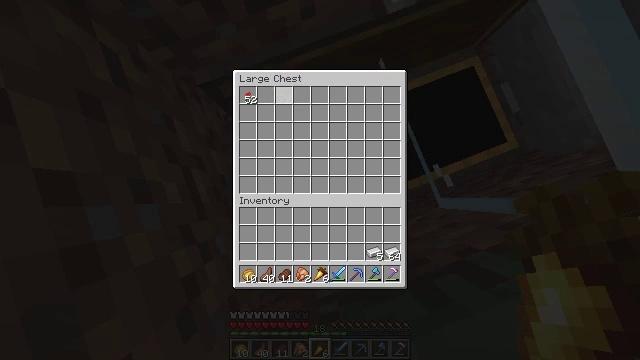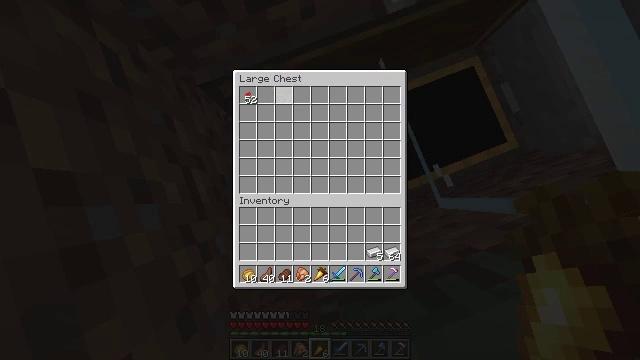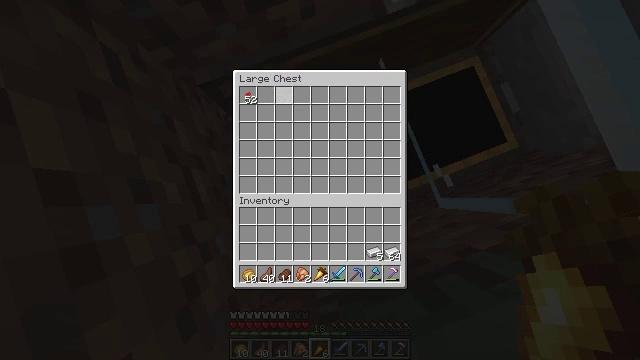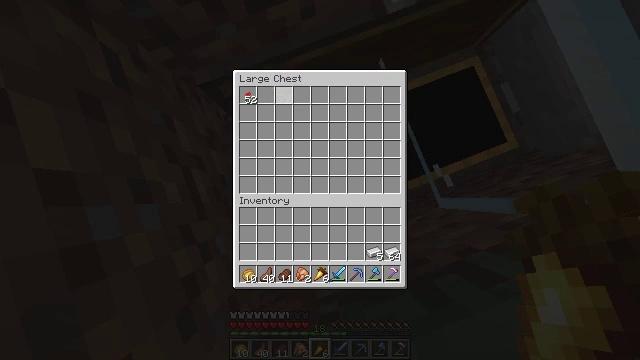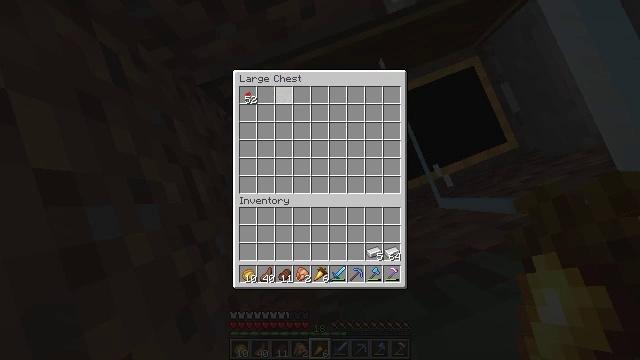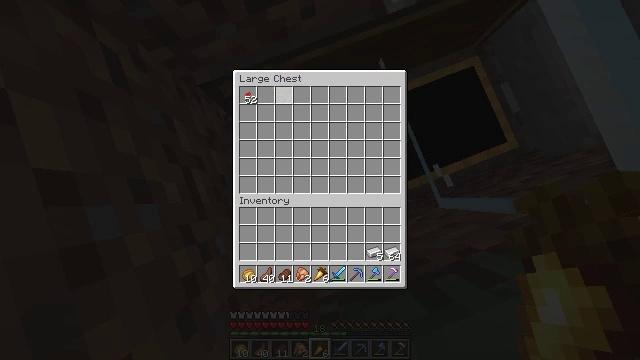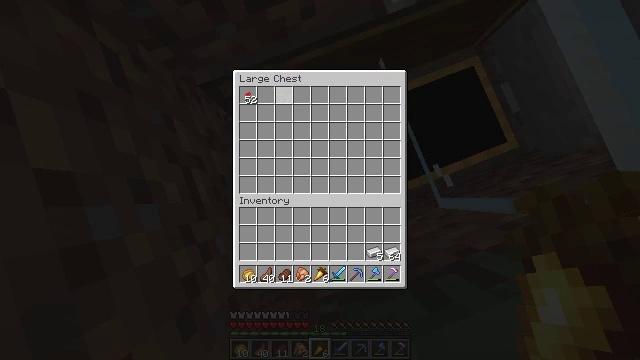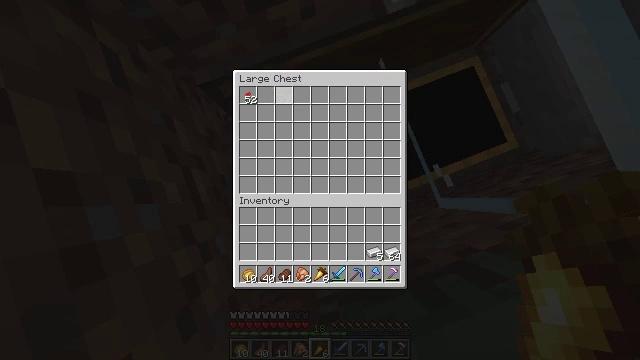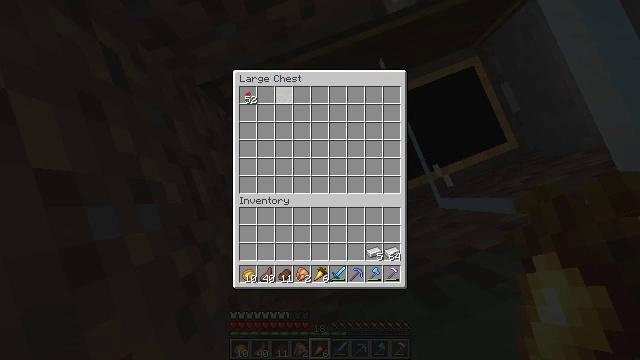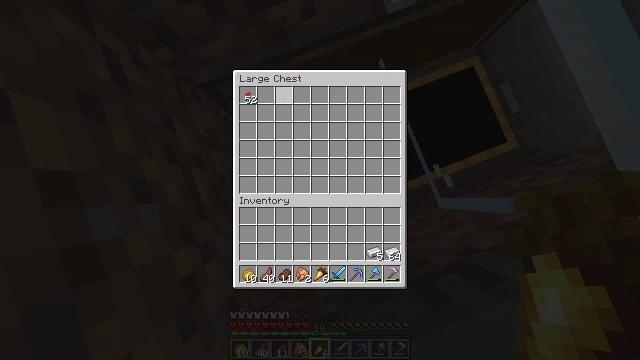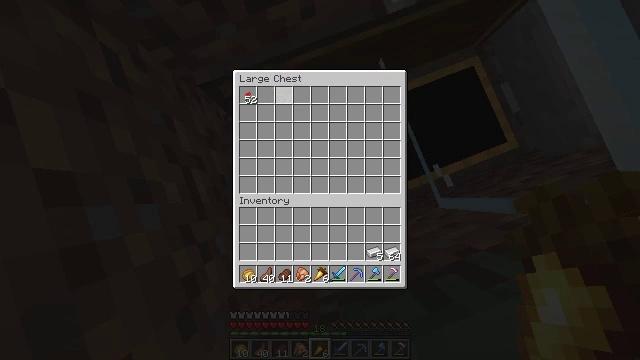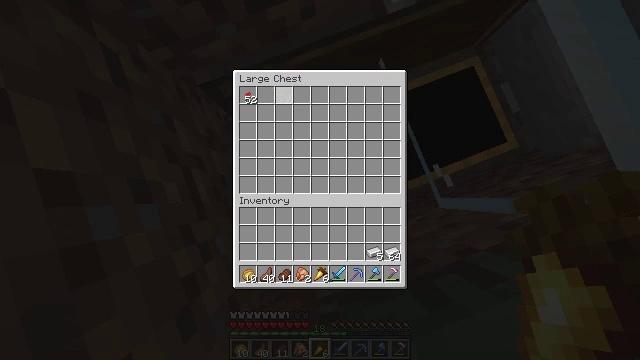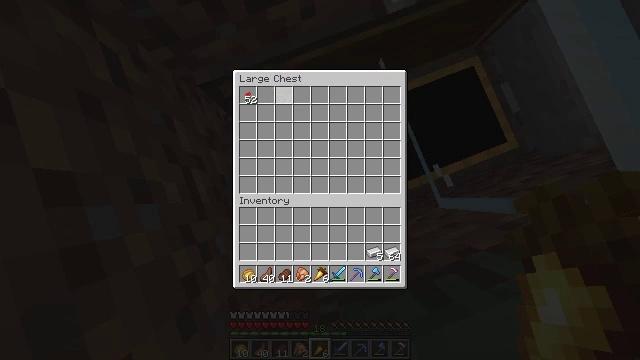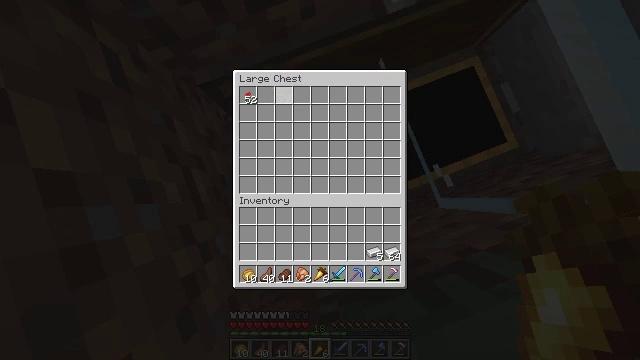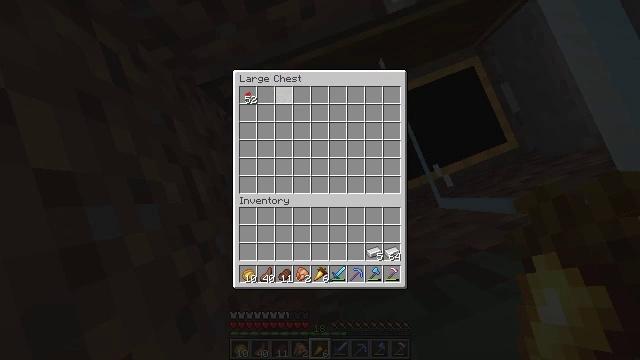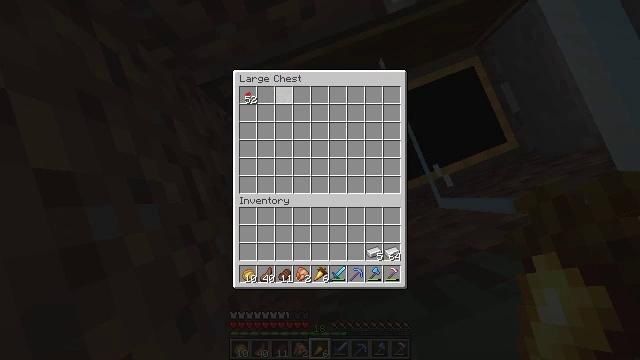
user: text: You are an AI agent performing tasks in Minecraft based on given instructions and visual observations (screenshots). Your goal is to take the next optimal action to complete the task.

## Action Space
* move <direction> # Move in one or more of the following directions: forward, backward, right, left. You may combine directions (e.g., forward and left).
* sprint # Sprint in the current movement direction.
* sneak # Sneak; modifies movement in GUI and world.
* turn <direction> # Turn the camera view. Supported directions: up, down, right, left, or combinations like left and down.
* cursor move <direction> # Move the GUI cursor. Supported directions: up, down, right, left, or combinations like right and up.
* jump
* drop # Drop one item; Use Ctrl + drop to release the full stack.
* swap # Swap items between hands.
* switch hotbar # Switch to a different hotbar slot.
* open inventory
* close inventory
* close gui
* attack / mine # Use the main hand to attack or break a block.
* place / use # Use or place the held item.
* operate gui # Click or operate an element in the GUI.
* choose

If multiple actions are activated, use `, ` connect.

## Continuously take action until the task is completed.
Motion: motion action
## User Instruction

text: Open the crafting table and make a tripwire hook.
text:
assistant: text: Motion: sneak
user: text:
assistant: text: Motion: sneak
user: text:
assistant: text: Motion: sneak
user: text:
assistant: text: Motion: sneak
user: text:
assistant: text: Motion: sneak
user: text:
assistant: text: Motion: sneak
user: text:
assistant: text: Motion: no_op
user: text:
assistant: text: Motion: no_op
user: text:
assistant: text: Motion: no_op
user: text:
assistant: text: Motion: no_op
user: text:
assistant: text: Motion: no_op
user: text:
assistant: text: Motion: no_op
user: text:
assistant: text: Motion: no_op
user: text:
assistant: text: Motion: no_op
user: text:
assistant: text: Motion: no_op
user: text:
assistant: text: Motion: no_op
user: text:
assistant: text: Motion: no_op
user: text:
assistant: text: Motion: no_op
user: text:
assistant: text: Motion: no_op
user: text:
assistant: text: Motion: no_op
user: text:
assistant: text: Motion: no_op
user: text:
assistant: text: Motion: no_op
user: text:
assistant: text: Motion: no_op
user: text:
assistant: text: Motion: no_op
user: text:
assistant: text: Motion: turn right
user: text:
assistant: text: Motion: turn right
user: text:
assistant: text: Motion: turn right
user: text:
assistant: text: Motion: turn right and up
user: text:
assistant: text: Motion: turn right and up
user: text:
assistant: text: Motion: turn right and up